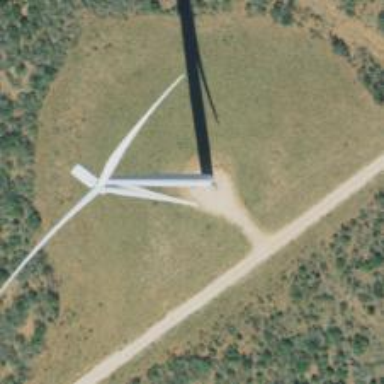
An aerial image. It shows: Wind generator with horizontal axis. The generator is wind turbine.